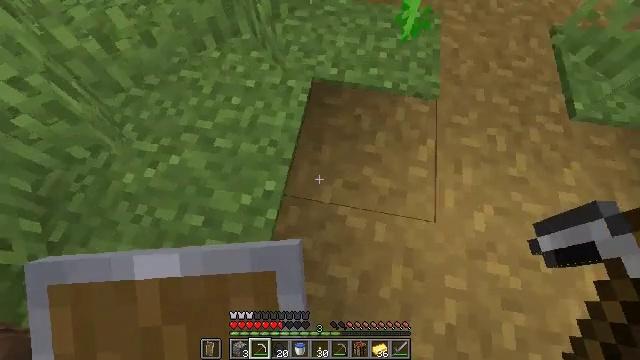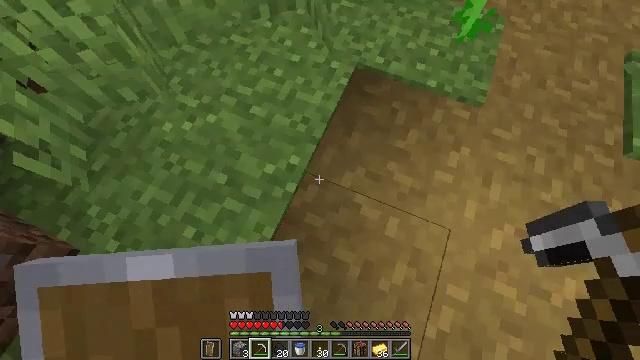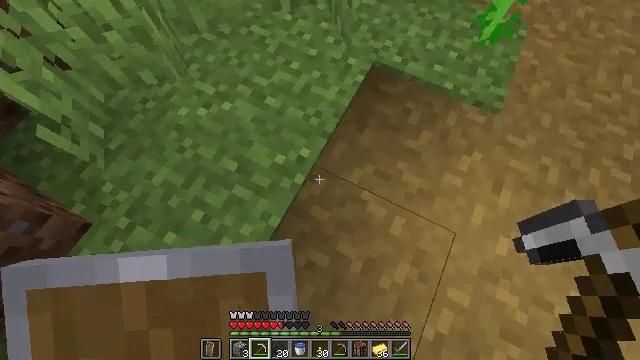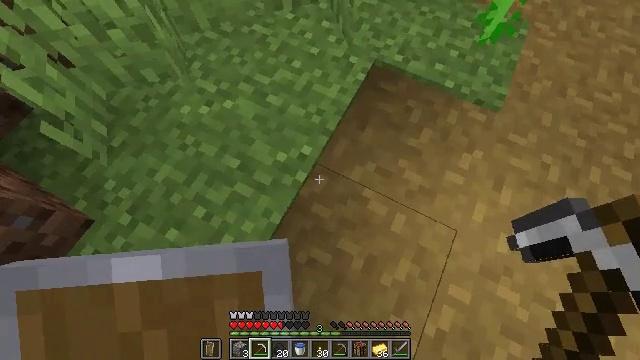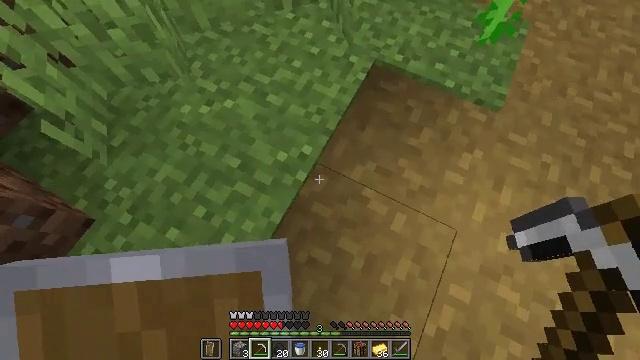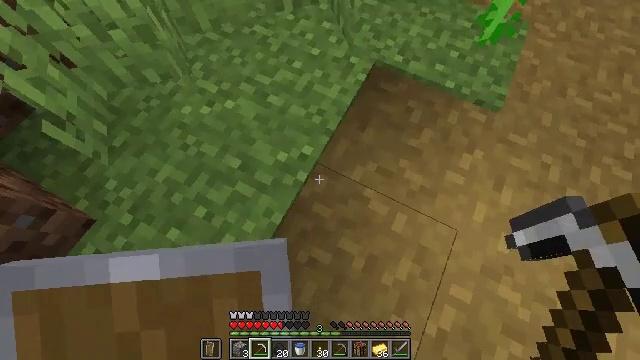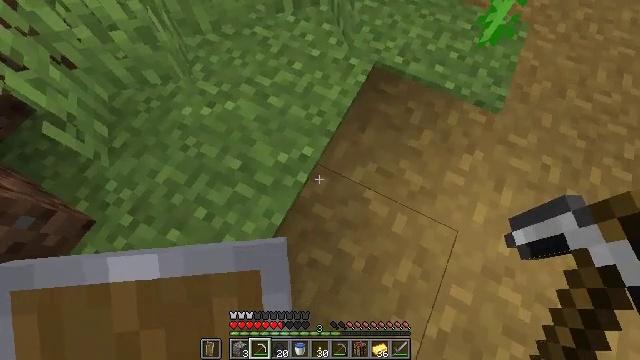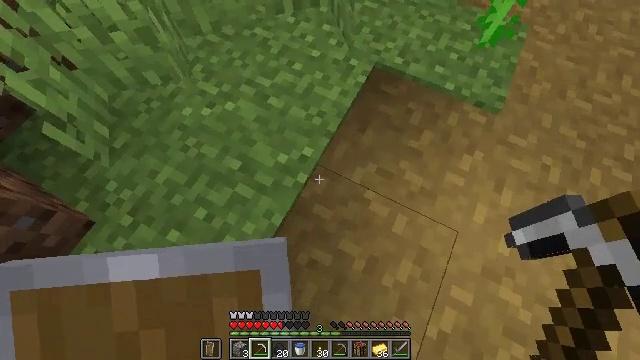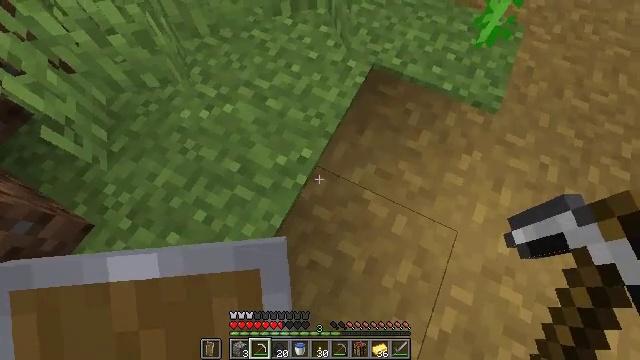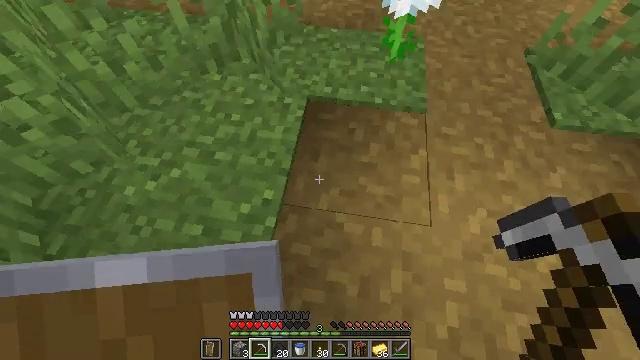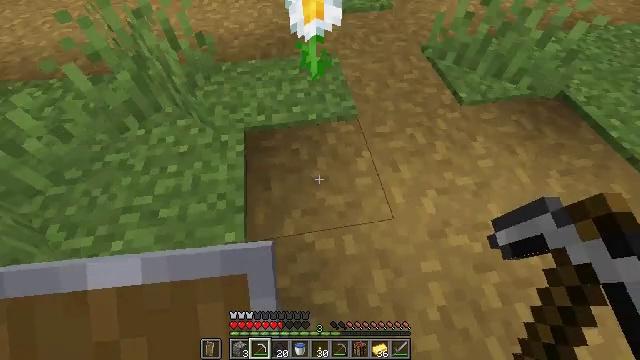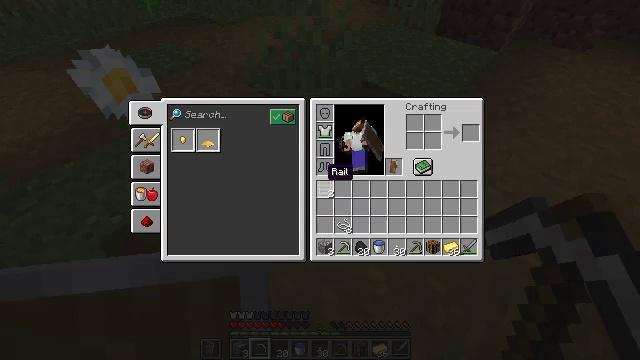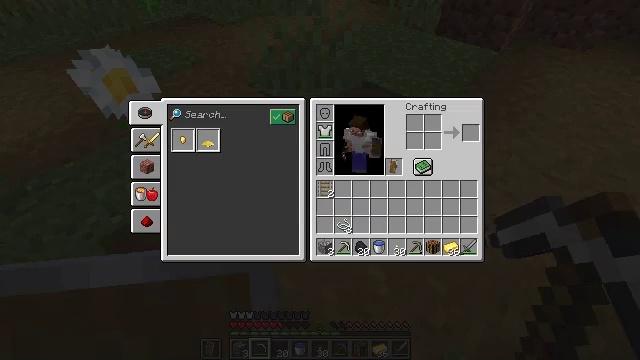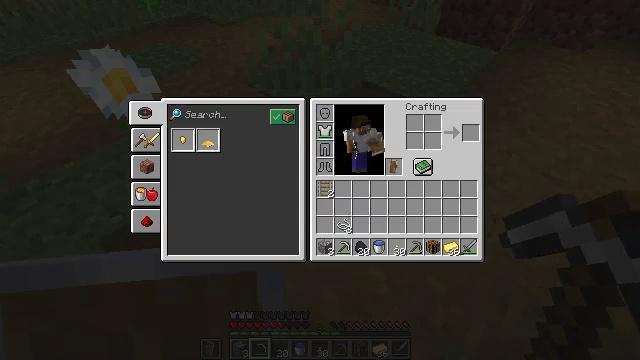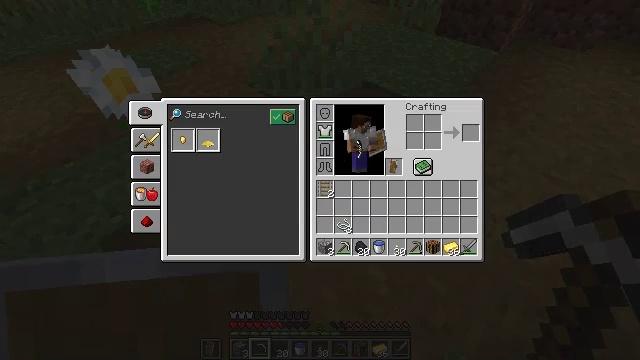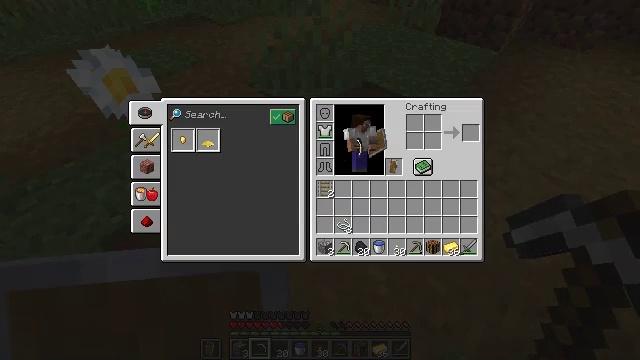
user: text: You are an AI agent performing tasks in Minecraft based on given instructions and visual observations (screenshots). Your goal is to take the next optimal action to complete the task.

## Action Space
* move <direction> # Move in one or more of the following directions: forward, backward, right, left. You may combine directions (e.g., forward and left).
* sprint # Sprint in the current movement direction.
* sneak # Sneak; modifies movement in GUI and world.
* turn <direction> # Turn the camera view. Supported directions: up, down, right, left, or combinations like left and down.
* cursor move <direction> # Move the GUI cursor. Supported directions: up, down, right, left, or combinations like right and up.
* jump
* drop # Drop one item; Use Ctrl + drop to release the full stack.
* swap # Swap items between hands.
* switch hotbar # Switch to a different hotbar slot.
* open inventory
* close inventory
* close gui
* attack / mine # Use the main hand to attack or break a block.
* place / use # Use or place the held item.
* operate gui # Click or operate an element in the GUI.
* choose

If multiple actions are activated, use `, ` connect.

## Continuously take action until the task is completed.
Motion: motion action
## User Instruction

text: Open a crafting table and craft golden leggings.
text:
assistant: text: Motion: turn left and down
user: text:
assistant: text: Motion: turn left
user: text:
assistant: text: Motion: no_op
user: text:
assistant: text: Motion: no_op
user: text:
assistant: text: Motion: no_op
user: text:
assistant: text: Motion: no_op
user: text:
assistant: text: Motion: no_op
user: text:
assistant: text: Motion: no_op
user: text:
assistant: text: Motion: turn right and up
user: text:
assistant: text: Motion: turn right and up
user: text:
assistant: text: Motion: turn right and up, close inventory
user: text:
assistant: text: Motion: turn right and up, close inventory
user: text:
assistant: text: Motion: turn right and up, close inventory
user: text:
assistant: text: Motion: turn right and up, close inventory
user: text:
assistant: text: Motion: turn right
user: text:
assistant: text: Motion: no_op
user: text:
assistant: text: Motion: no_op
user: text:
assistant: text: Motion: no_op
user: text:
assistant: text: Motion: no_op
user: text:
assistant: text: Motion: no_op
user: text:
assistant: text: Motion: no_op
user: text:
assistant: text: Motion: no_op
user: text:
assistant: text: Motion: open inventory
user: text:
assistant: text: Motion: open inventory
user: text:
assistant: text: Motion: open inventory
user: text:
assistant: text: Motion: turn right and up, open inventory
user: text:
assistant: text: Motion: turn right and up
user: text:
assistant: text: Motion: turn right and up
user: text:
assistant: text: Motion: move forward, turn right and up
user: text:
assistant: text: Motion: move forward, turn right and up